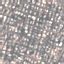
Land use / land cover: Residential